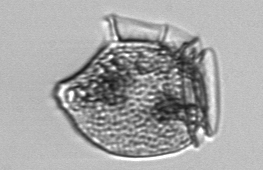
Label: Dinophysis_norvegica